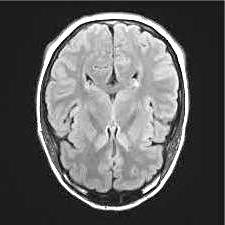
Label: notumor